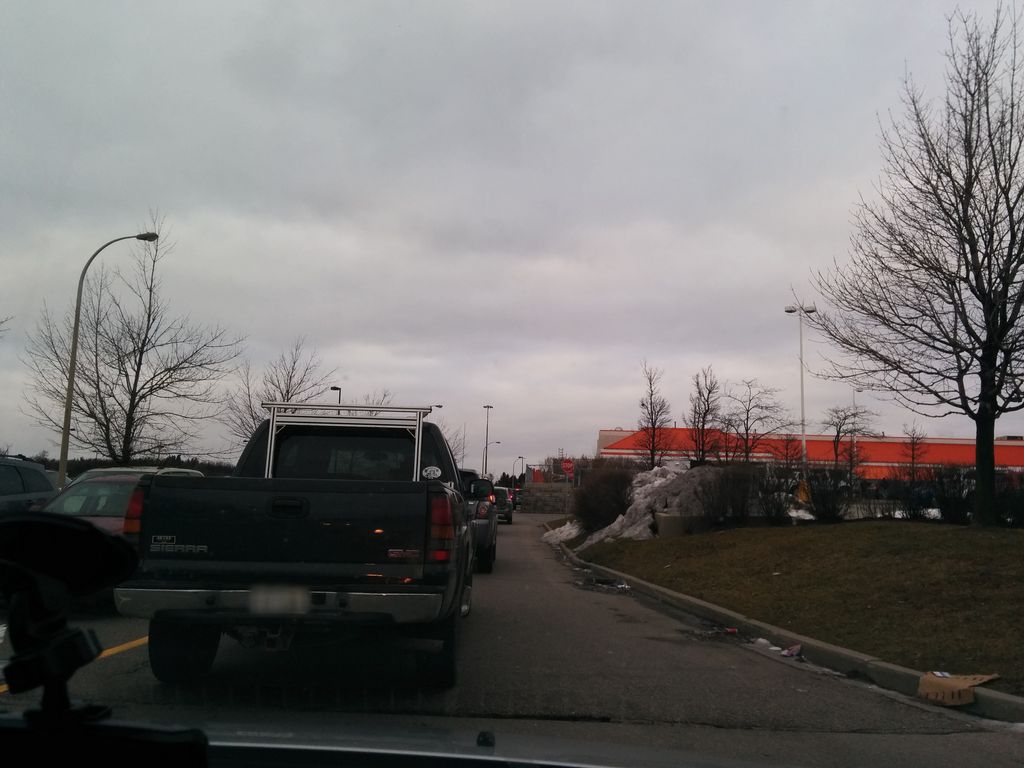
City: hamilton